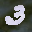
Label: 3